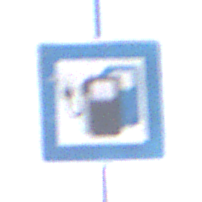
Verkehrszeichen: LadestationFuerElektrofahrzeuge
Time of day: Midday
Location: Outdoor (Nature)
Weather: PartlyCloudy
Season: NotSpecified
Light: Natural